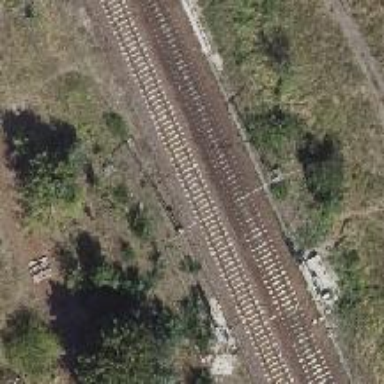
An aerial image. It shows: Milestone along the railway with catenary mast.